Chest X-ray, AP view. Patient: 47 years old, sex M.
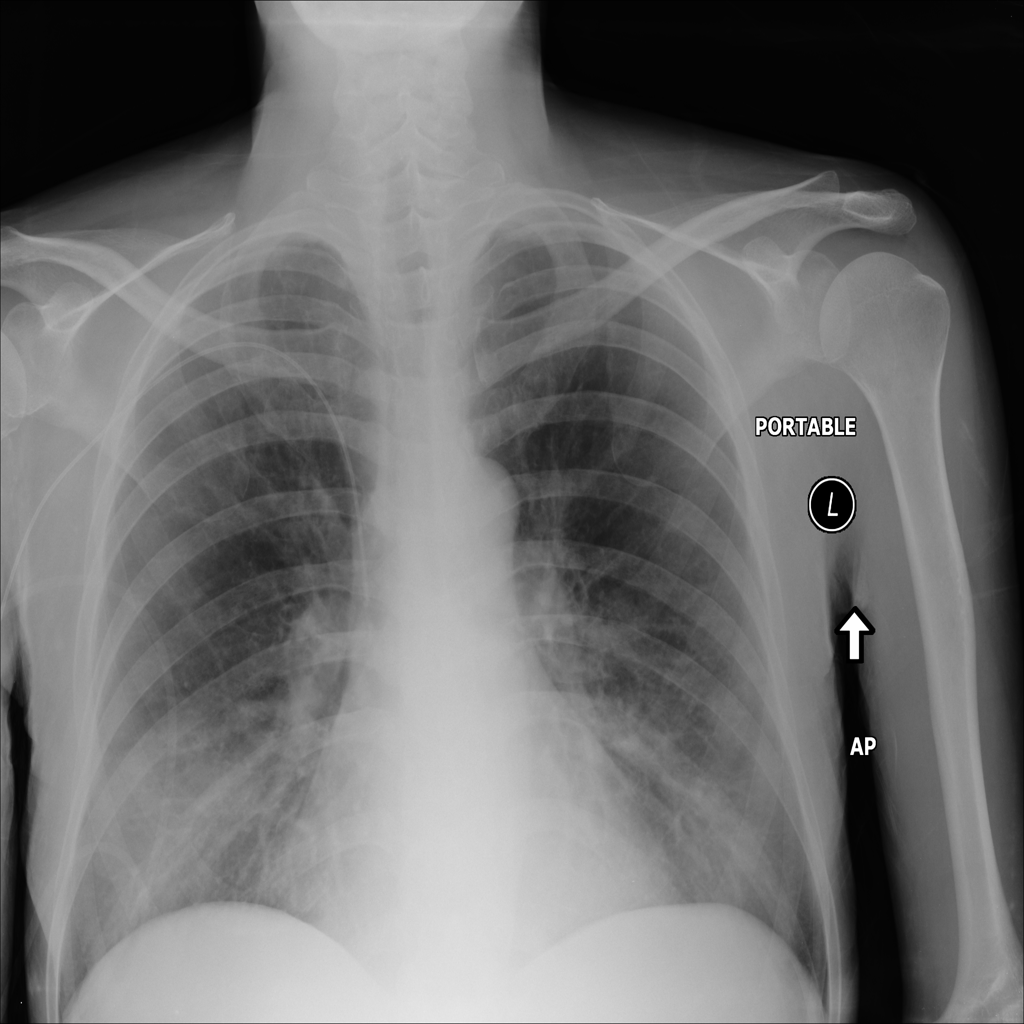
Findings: Infiltration